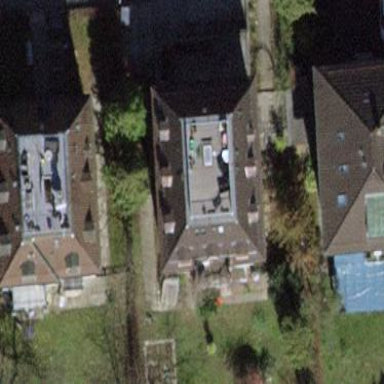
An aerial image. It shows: Unique house with quadruple saltbox roof shape.